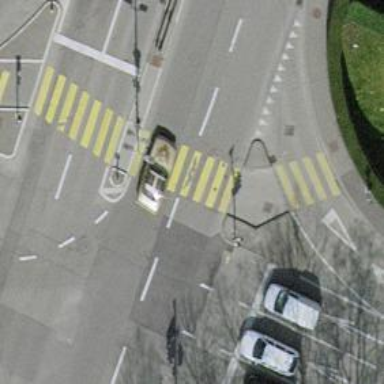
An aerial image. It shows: Crossing with traffic signals.